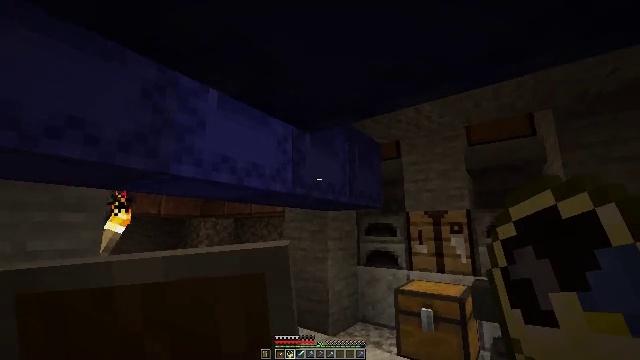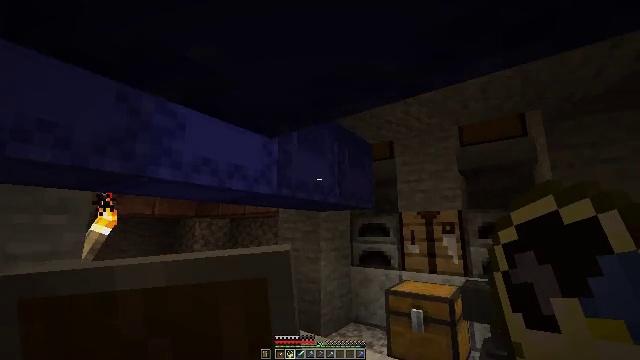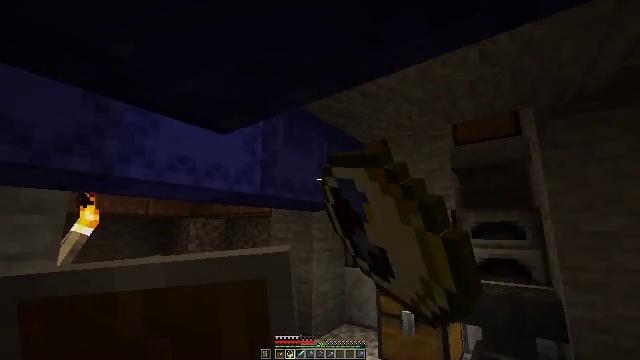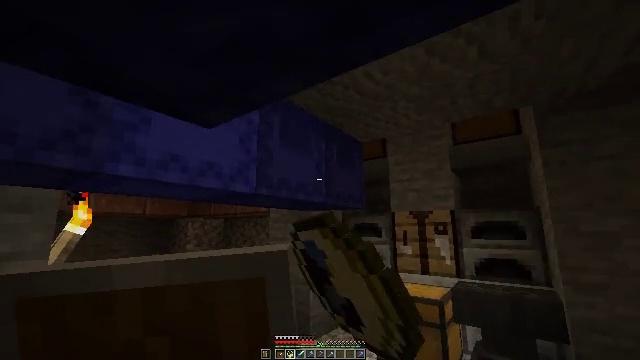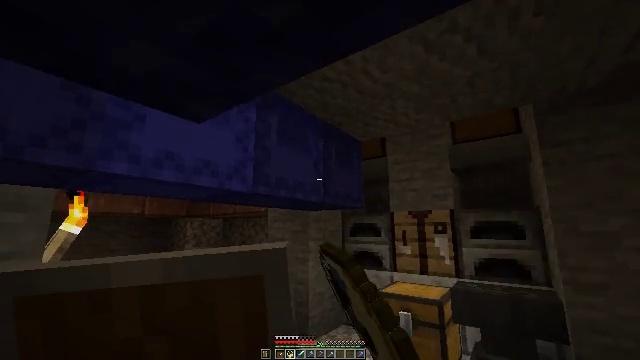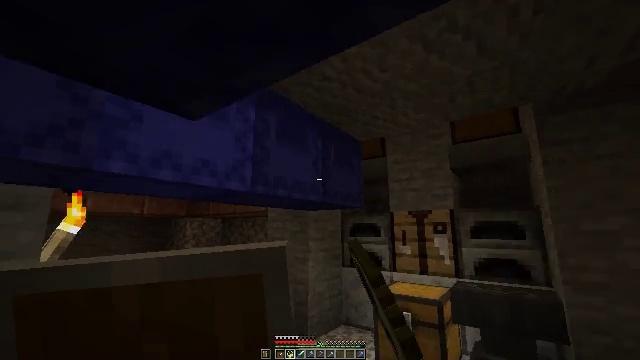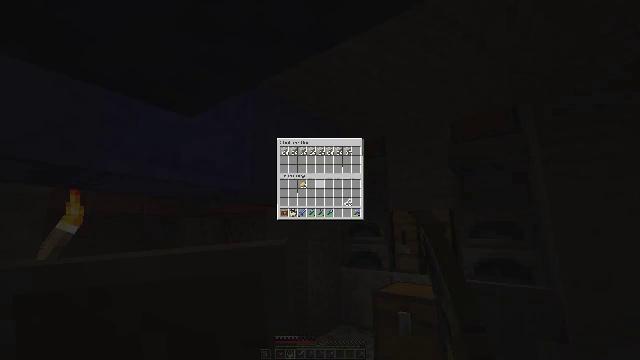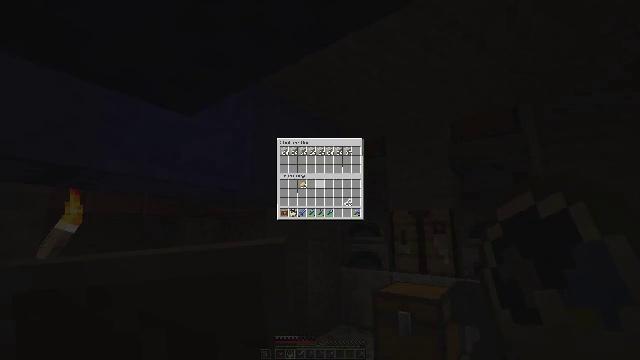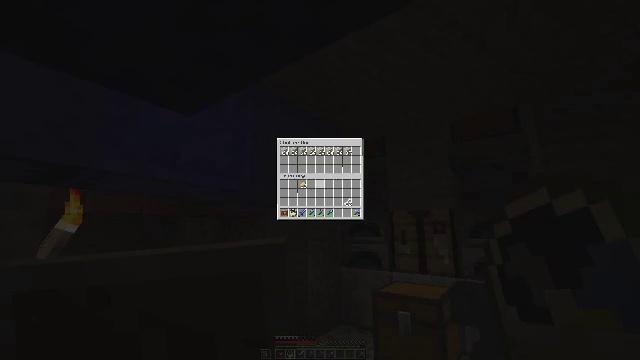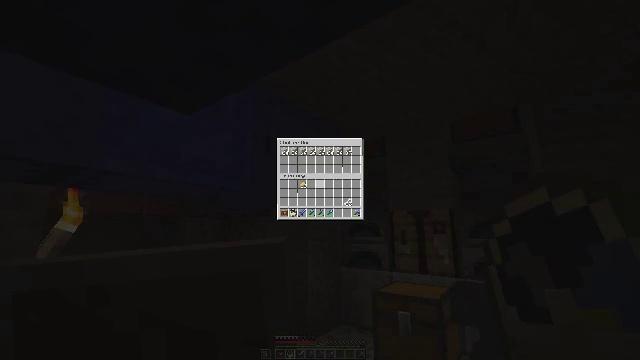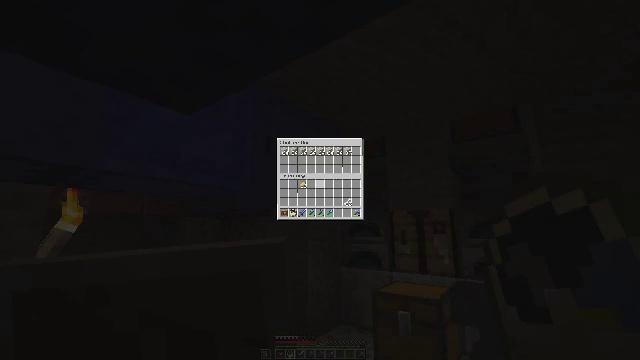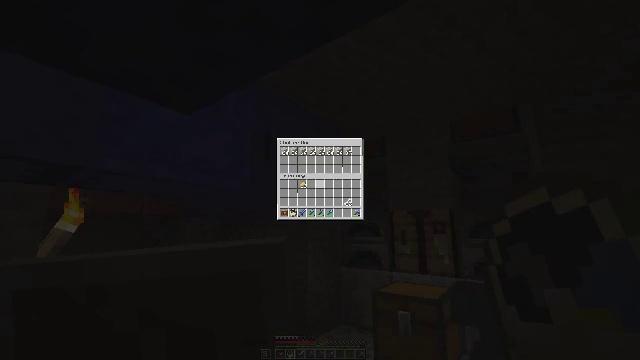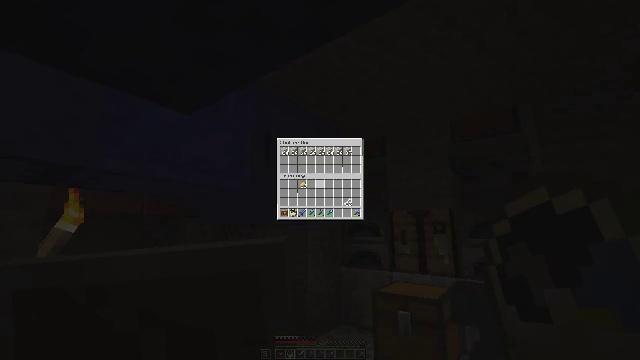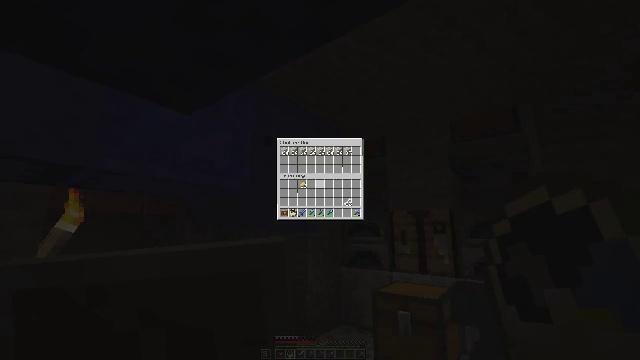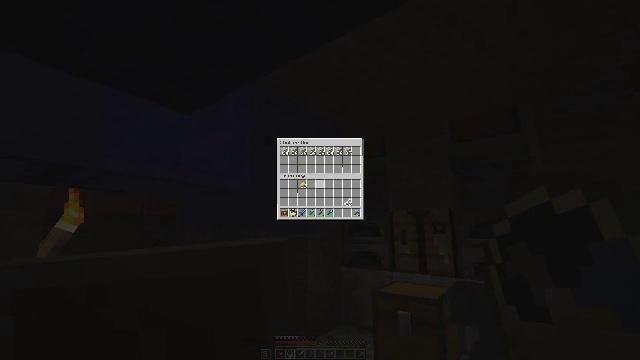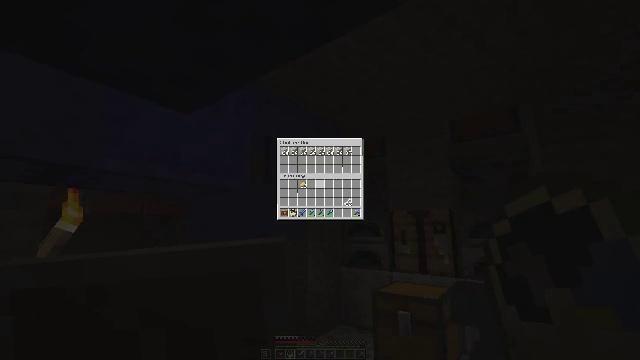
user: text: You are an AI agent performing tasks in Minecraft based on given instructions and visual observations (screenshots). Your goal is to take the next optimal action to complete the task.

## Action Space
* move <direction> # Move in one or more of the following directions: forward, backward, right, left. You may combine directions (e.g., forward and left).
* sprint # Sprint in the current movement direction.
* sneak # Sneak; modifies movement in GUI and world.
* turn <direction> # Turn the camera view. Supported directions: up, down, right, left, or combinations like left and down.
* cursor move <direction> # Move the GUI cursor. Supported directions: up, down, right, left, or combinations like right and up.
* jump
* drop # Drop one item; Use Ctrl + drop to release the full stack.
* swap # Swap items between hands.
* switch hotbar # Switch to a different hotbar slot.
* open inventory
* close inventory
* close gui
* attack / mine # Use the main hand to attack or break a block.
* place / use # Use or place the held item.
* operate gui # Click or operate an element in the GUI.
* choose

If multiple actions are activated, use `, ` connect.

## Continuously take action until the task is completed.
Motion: motion action
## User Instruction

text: Mine the blue shulker box.
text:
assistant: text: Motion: move right, use / place
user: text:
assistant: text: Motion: use / place
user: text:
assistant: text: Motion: use / place
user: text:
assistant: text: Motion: use / place
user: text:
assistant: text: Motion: no_op
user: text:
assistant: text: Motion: no_op
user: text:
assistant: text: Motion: no_op
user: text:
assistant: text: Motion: no_op
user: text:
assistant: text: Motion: no_op
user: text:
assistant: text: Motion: no_op
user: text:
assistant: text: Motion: no_op
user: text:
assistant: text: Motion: no_op
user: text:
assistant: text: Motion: no_op
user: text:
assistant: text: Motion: no_op
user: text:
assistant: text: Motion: no_op
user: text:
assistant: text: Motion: no_op
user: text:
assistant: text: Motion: no_op
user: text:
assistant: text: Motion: no_op
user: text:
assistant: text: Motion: open inventory
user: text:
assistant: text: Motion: open inventory
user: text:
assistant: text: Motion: open inventory
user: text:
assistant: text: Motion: turn right
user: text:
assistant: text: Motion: turn right
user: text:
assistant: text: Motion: turn right
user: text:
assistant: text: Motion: use / place
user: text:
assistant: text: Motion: use / place
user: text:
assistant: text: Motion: use / place
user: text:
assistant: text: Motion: use / place
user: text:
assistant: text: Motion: no_op
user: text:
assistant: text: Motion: no_op